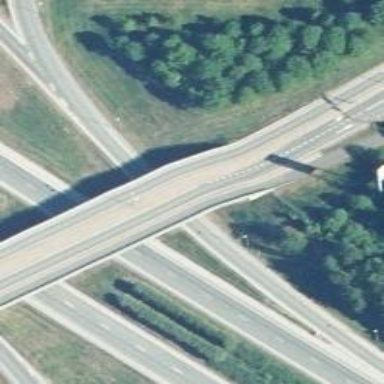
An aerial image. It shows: Tertiary motorway link road.